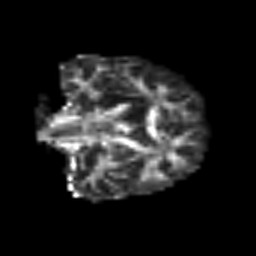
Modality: FA
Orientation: coronal
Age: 75
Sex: female
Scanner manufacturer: siemens
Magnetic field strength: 3 T
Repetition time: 3.2 s
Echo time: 0.081 s